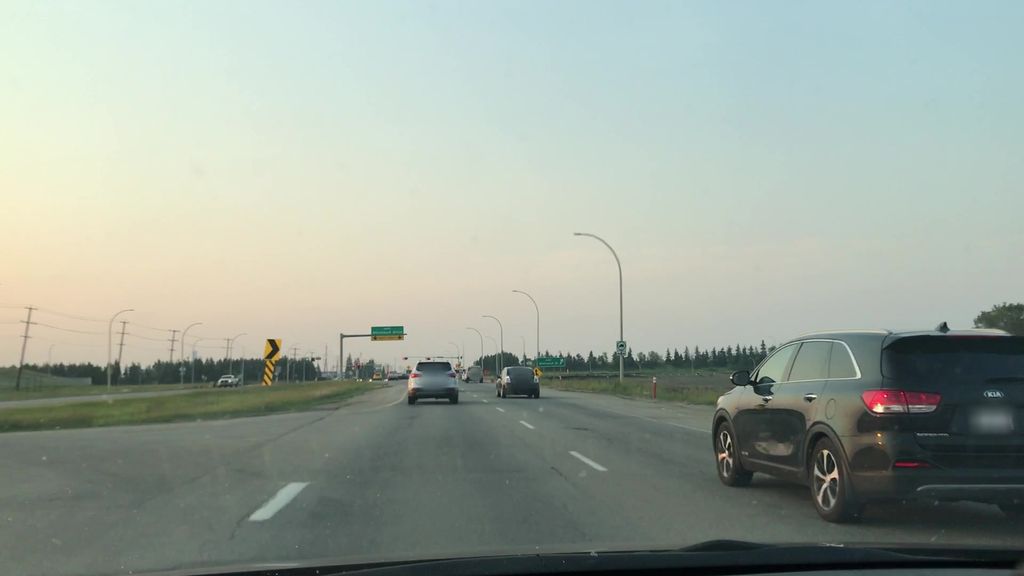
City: edmonton